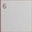
Piece: xx